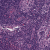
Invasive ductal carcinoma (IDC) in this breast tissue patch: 0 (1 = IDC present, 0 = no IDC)